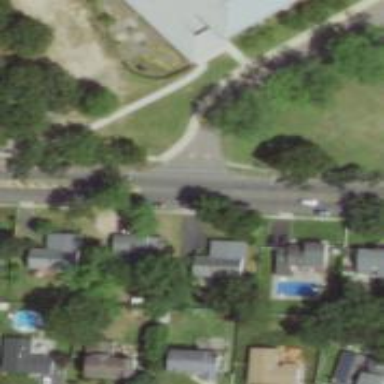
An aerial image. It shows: Unmarked crossing on footway.